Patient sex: M
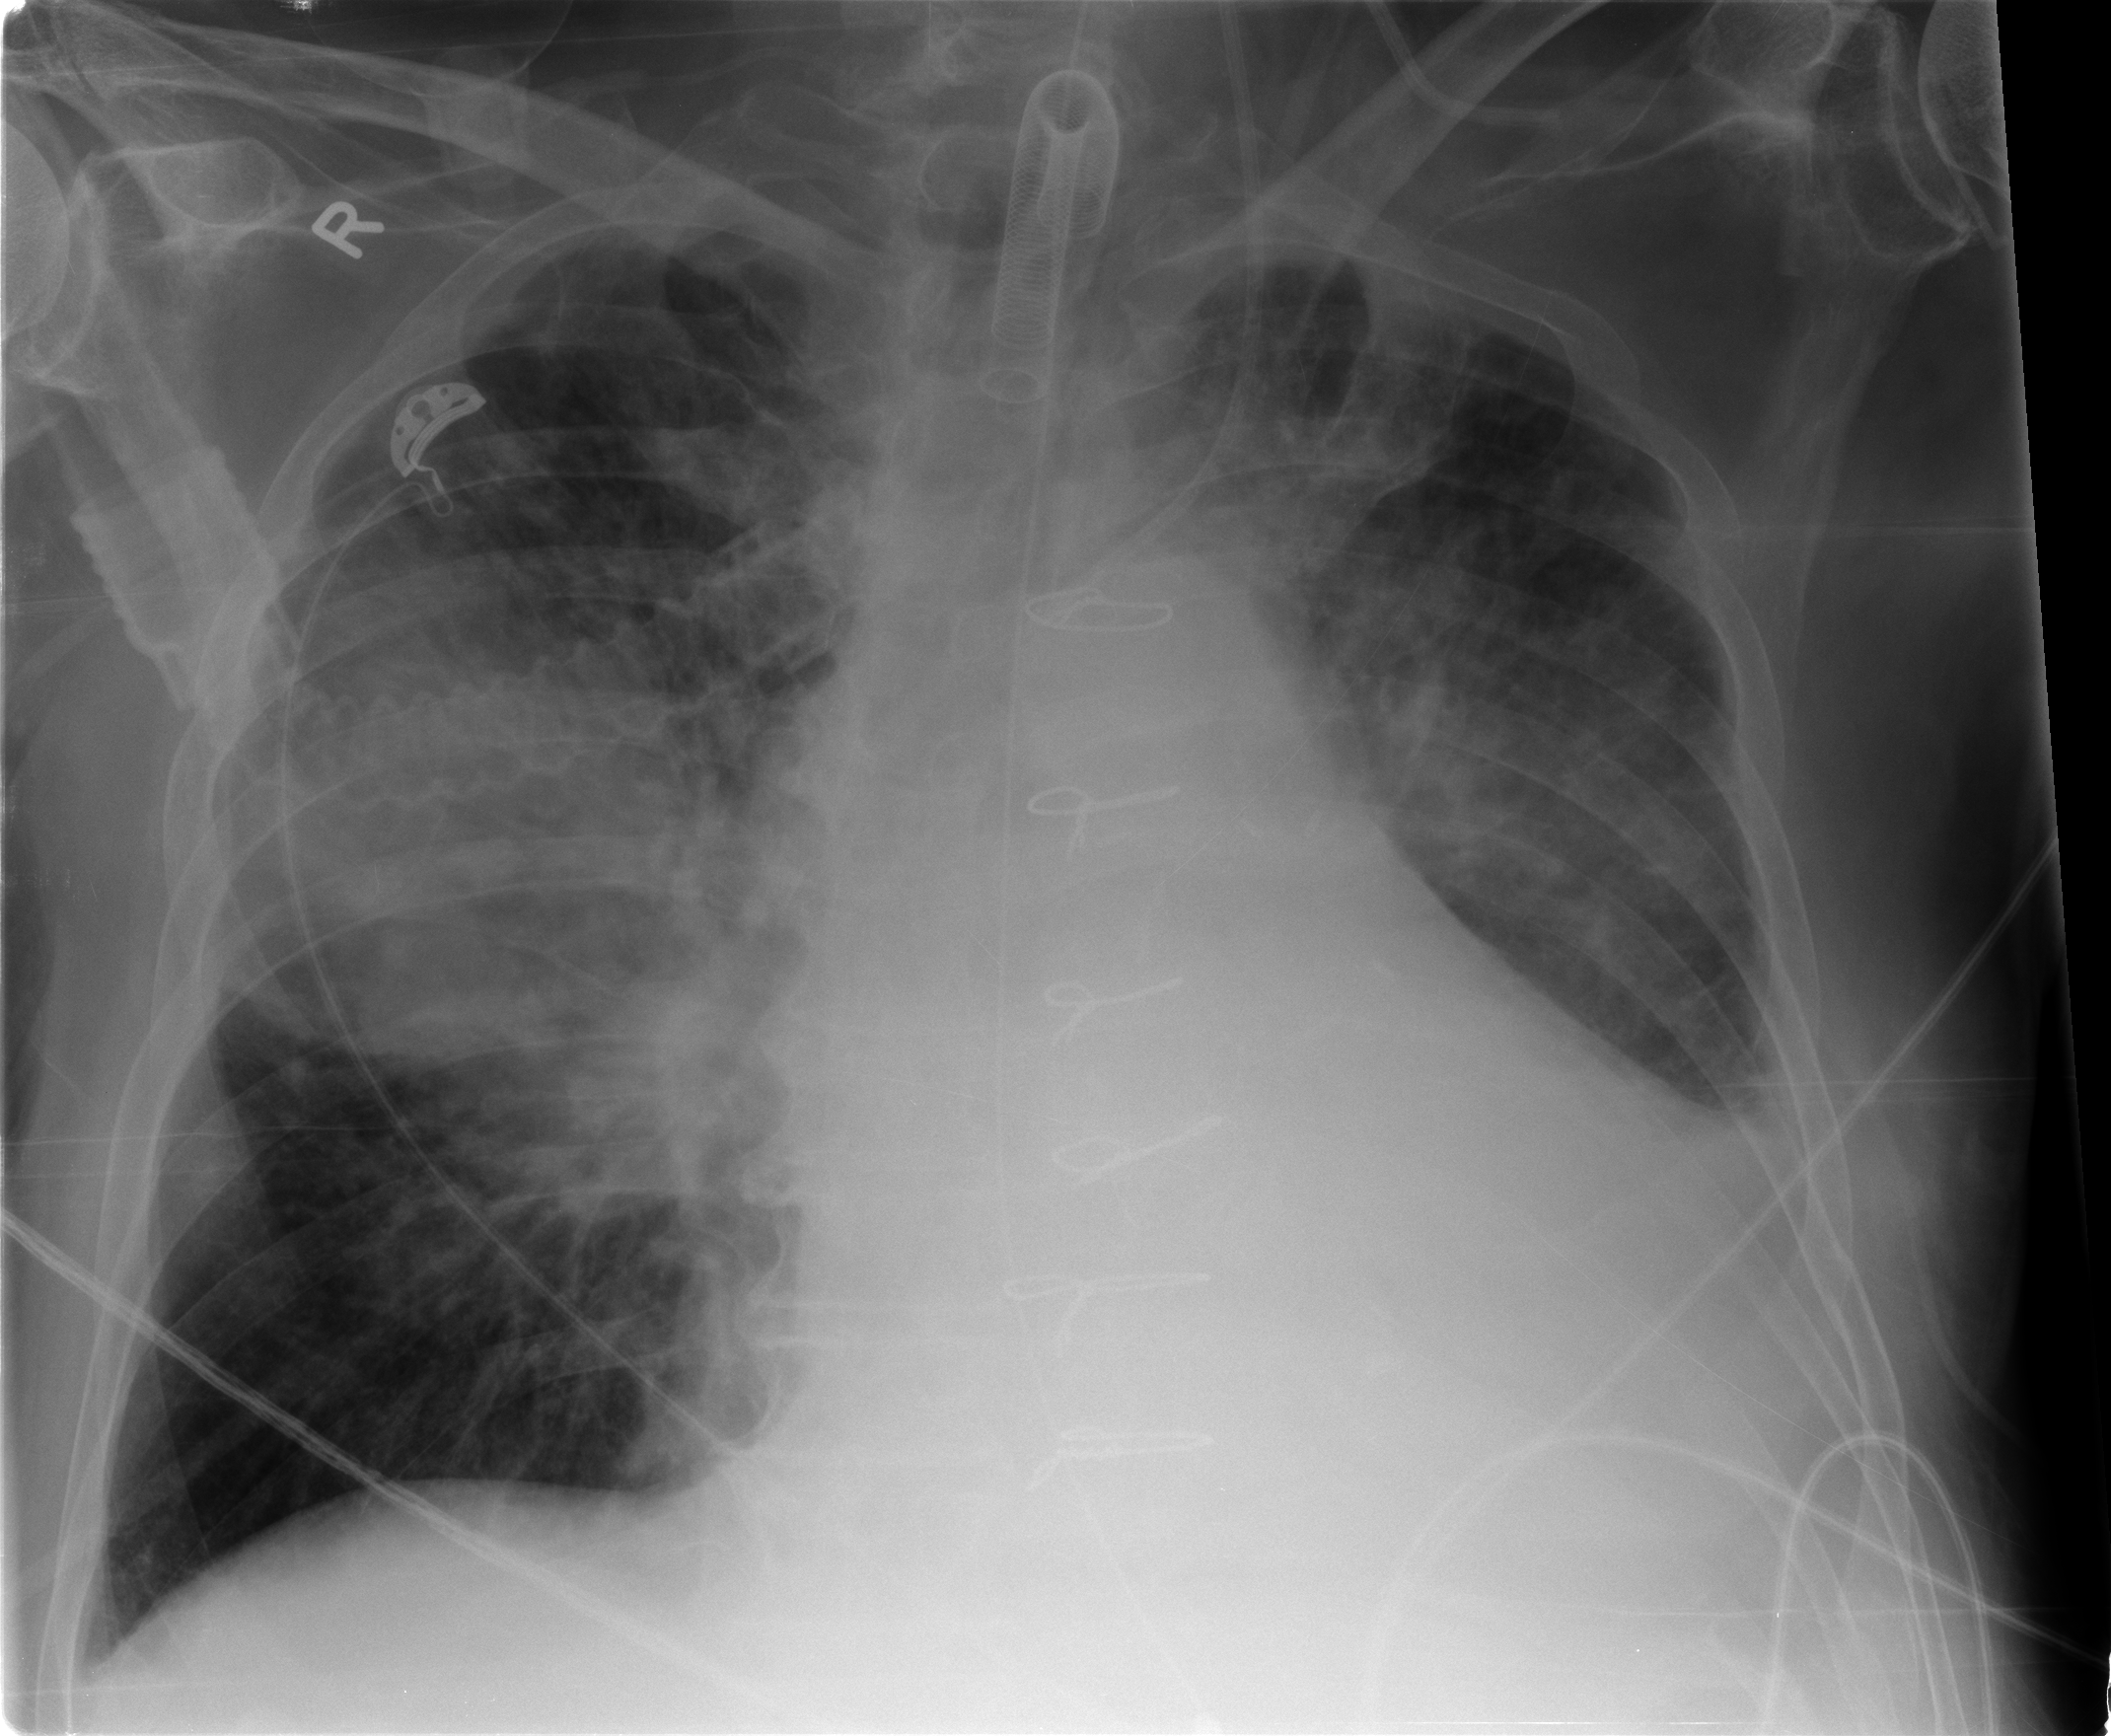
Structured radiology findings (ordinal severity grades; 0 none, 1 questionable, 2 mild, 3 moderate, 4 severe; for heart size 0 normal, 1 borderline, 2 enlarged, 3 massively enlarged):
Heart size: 2
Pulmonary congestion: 3
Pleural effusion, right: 0
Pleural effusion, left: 2
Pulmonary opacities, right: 3
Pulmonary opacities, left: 3
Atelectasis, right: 2
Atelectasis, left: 2